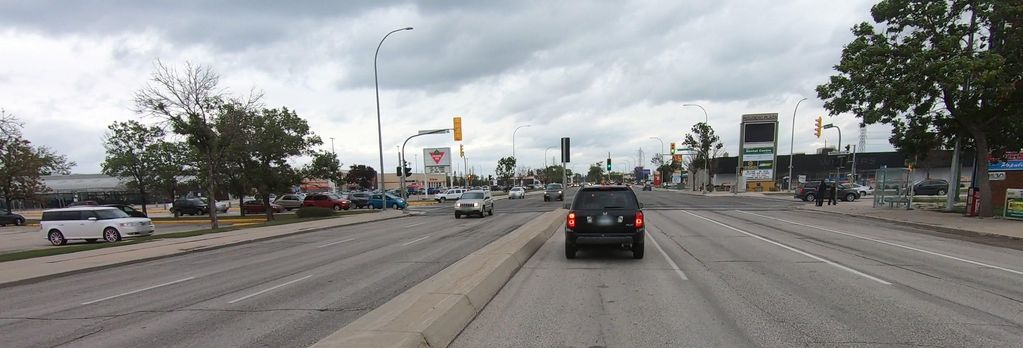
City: winnipeg